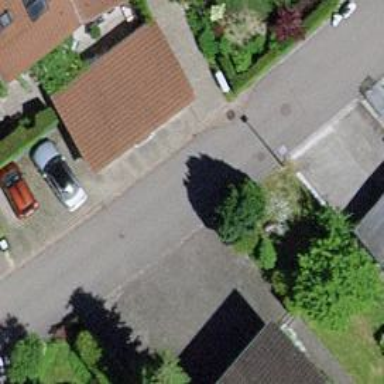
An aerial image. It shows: Carport building.